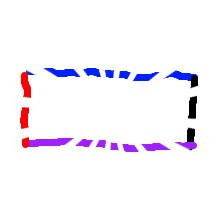
Shape: rectangle